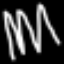
Label: fork